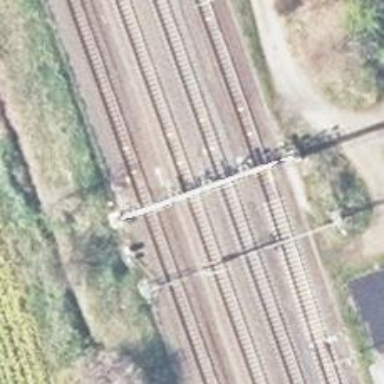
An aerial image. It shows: Railway signal with block marker train protection type.